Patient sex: F
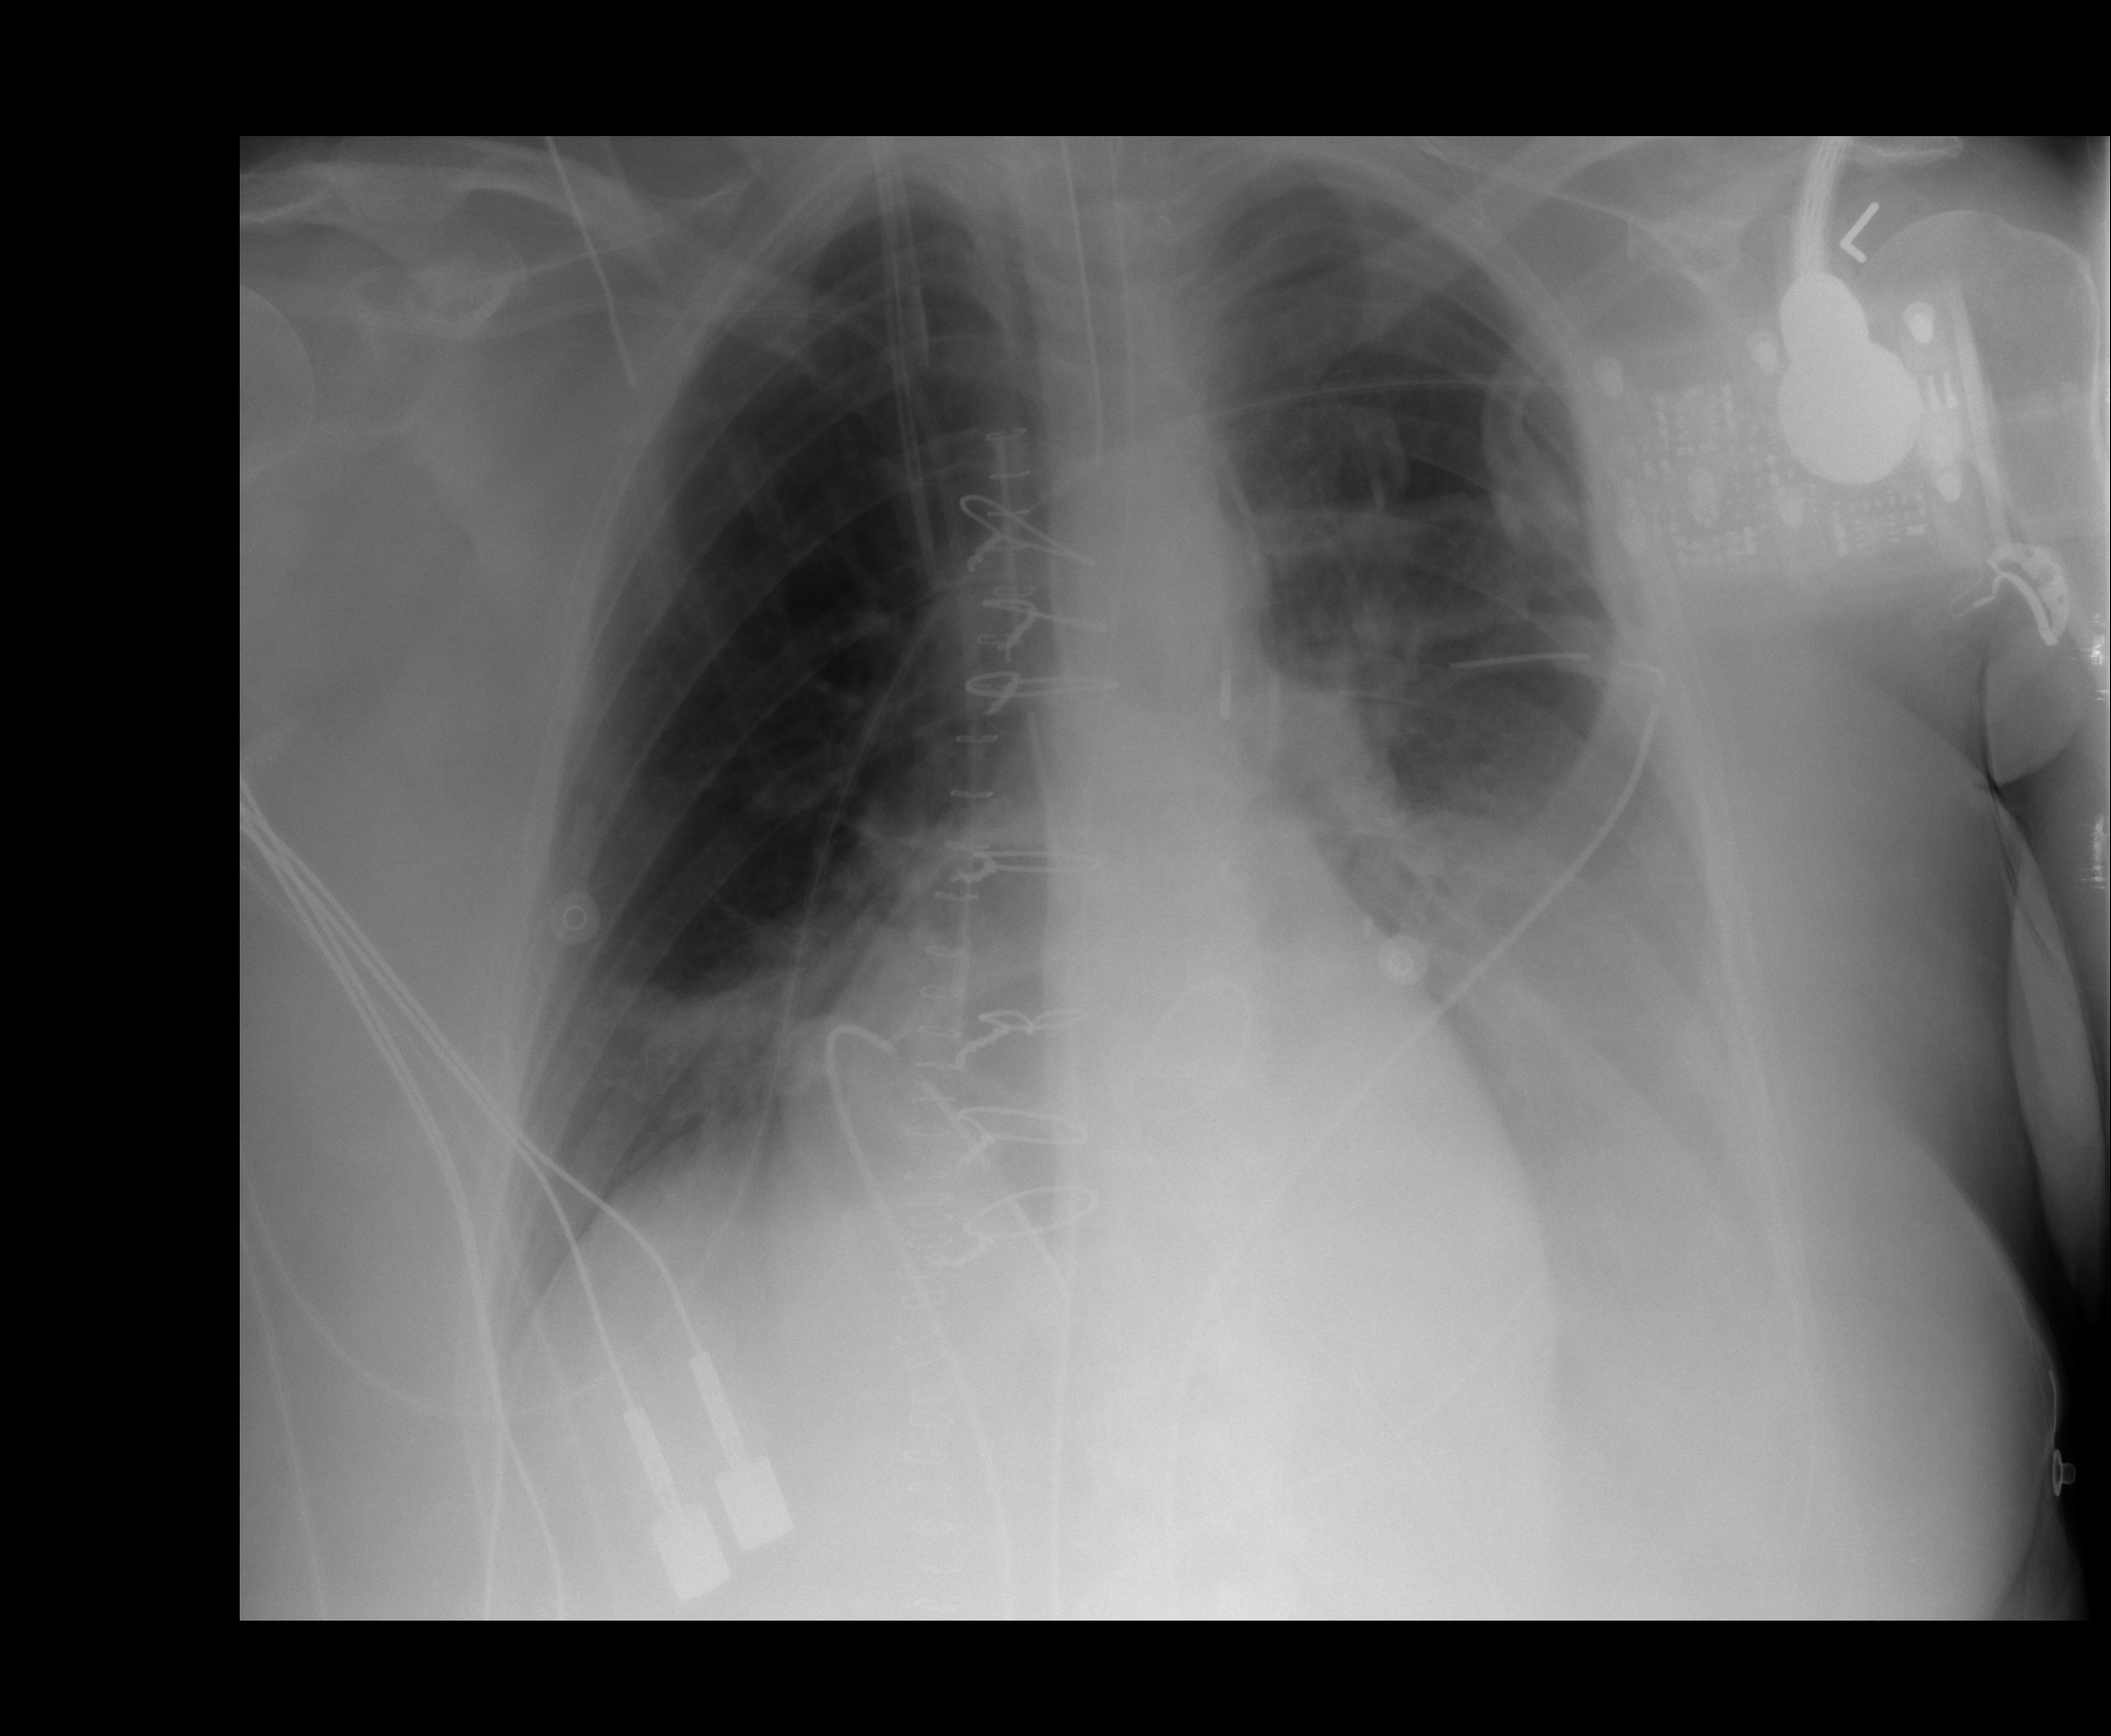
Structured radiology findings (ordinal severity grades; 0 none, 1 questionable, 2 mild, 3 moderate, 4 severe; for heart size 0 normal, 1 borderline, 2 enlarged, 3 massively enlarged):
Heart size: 0
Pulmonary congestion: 0
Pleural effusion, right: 0
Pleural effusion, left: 2
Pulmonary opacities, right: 0
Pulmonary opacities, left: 0
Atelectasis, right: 2
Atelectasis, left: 2